Question: I have some problems with inheritance mapping. Here my database structure:

And associated entities:
### AbstractEntity:
'''
@MappedSuperclass
public abstract class AbstractEntity<ID extends Serializable> implements Serializable {
@Id @GeneratedValue(strategy = IDENTITY)
@Column(unique = true, updatable = false, nullable = false)
private ID id;
public ID getId() {
return id;
}
@SuppressWarnings("unused")
public void setId(ID id) {
this.id = id;
}
'''
### UserAcitvity entity:
'''
@Entity @Table(name = "user_activity")
@Inheritance(strategy = JOINED)
@AttributeOverride(name = "id", column = @Column(name = "ua_id"))
public abstract class UserActivity extends AbstractEntity<Long> {
@ManyToOne(cascade = { MERGE, PERSIST }, fetch = LAZY)
@JoinColumn(name = "ua_user_id")
private User user;
...
}
'''
### Comment entity:
'''
@Entity @Table(name = "comment")
@PrimaryKeyJoinColumn(name = "cm_id")
public class Comment extends UserActivity {
@ManyToOne(cascade = { MERGE, PERSIST }, fetch = LAZY)
@JoinColumn(name = "cm_question_id")
private Question question;
...
}
'''
### Question entity:
'''
@Entity @Table(name = "question")
@PrimaryKeyJoinColumn(name = "qs_id")
public class Question extends UserActivity {
...
@OneToMany(fetch = LAZY, cascade = ALL, mappedBy = "question")
private List<Answer> answers = new ArrayList<>();
@OneToMany(fetch = LAZY, cascade = ALL, mappedBy = "question")
private List<Comment> comments = new ArrayList<>();
...
}
'''
### Answer entity:
'''
@Entity @Table(name = "answer")
@PrimaryKeyJoinColumn(name = "asw_id")
public class Answer extends UserActivity {
@ManyToOne(cascade = { MERGE, PERSIST }, fetch = LAZY)
@JoinColumn(name = "asw_question_id")
private Question question;
...
}
'''
### and User entity:
'''
@Entity @Table(name = "user")
@AttributeOverride(name = "id", column = @Column(name = "user_id"))
public class User extends AbstractEntity<Long> {
...
@OneToMany(cascade = REMOVE)
private List<Question> questions = new ArrayList<>();
@OneToMany(cascade = REMOVE)
private List<Answer> answers = new ArrayList<>();
@OneToMany(cascade = REMOVE)
private List<Comment> comments = new ArrayList<>();
...
}
'''
### Problem:
When I try to save or delete a 'User' I get an exceptions:
'''
org.springframework.dao.InvalidDataAccessResourceUsageException: could not prepare statement; SQL [insert into user_question (user_user_id, questions_qs_id) values (?, ?)]; nested exception is org.hibernate.exception.SQLGrammarException: could not prepare statement
'''
and:
'''
org.hibernate.engine.jdbc.spi.SqlExceptionHelper : 147 = user lacks privilege or object not found: USER_ANSWER
'''
Hibernate is trying to create a table: 'user_question' and 'user_answer' which me .
What I should doing for fixes ?
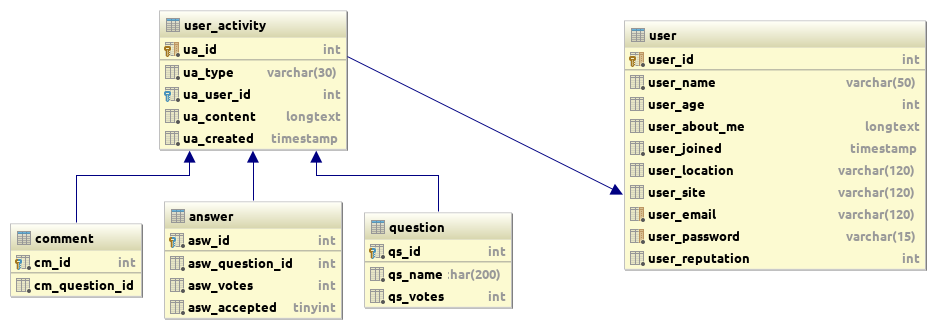
Answer: I don't think you can achieve this by mapping the 'ManyToOne' association to 'User' generically in the 'UserActivity' entity. That's probably too confusing for the JPA provider (Hibernate).
Instead, I think you need to map the association to 'User' in of the 'Question', 'Answer' and 'Comment' entities. Yes, I know that would be duplicated code, but it looks like the only way you will then be able to qualify the 'OneToMany' mappings in 'User' using the 'mappedBy' reference.
For instance, your 'Question' entity would have an association defined as:
'''
@ManyToOne(cascade = { MERGE, PERSIST }, fetch = LAZY)
@JoinColumn(name = "ua_user_id")
private User questionUser;
'''
Depending on how clever (or not) Hibernate is about the above association, you may need to specify the 'table="USER_ACTIVITY"' in the 'JoinColumn' annotation.
Then the 'User' would have the OneToMany as:
'''
@OneToMany(mappedBy="questionUser", cascade = REMOVE)
private List<Question> questions = new ArrayList<>();
'''
Similarly for each of 'Answer' and 'Comment'.
Of course, I haven't tried this, so I could be wrong.